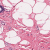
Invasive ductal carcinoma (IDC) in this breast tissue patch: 0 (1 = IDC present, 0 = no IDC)